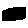
Label: car